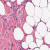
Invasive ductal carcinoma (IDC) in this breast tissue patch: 1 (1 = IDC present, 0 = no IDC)